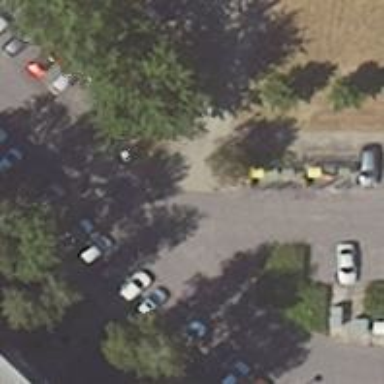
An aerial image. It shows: Parking aisle designated as service road.